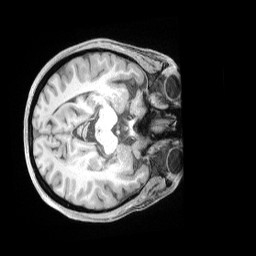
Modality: T1w
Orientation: axial
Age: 34
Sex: female
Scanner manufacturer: siemens
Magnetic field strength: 3 T
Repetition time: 2 s
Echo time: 0.00211 s